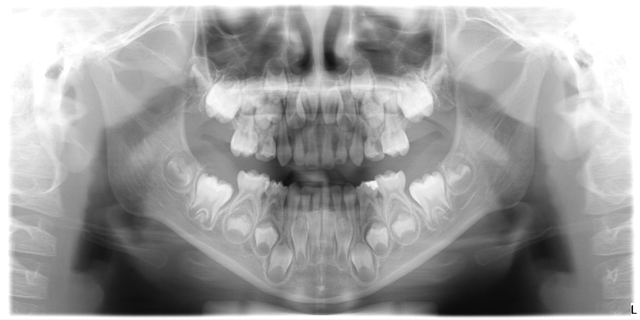
child